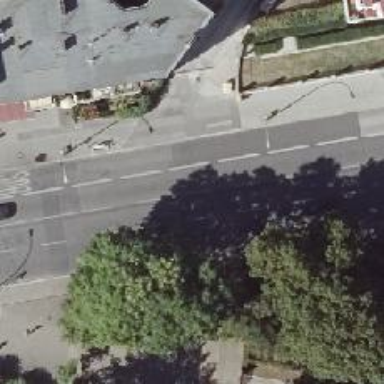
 there is parking lane on the right side."